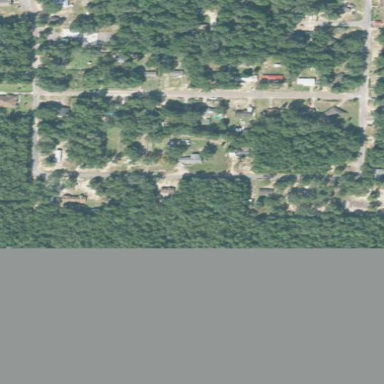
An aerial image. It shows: This residential area consists of single-family homes.